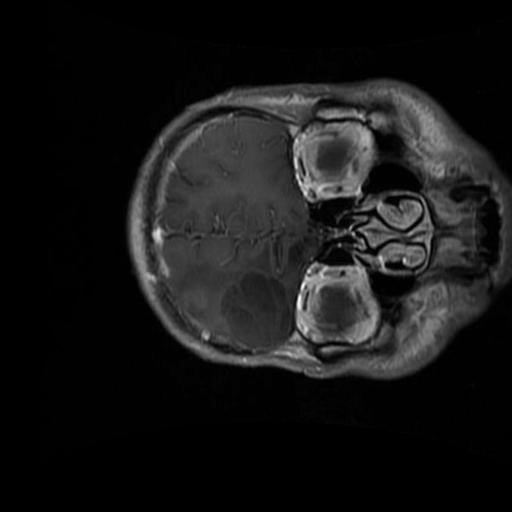
Label: brain_glioma